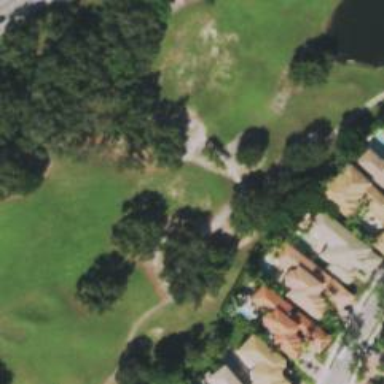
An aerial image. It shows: Service road designated as golf cart path.